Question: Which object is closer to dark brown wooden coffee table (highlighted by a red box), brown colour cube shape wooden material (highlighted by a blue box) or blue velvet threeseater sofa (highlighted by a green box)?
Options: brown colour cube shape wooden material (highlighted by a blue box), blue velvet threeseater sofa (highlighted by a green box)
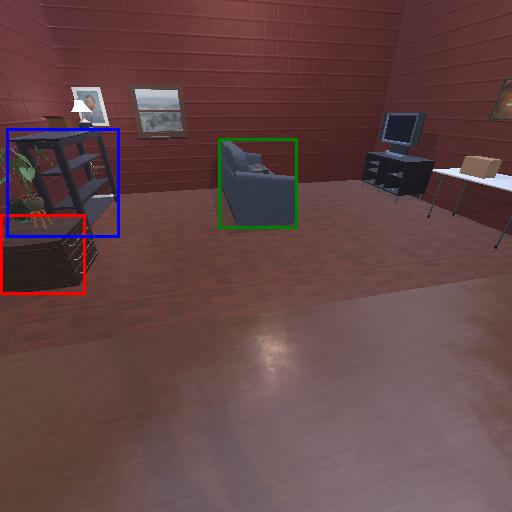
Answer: brown colour cube shape wooden material (highlighted by a blue box)